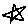
Label: star